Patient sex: F
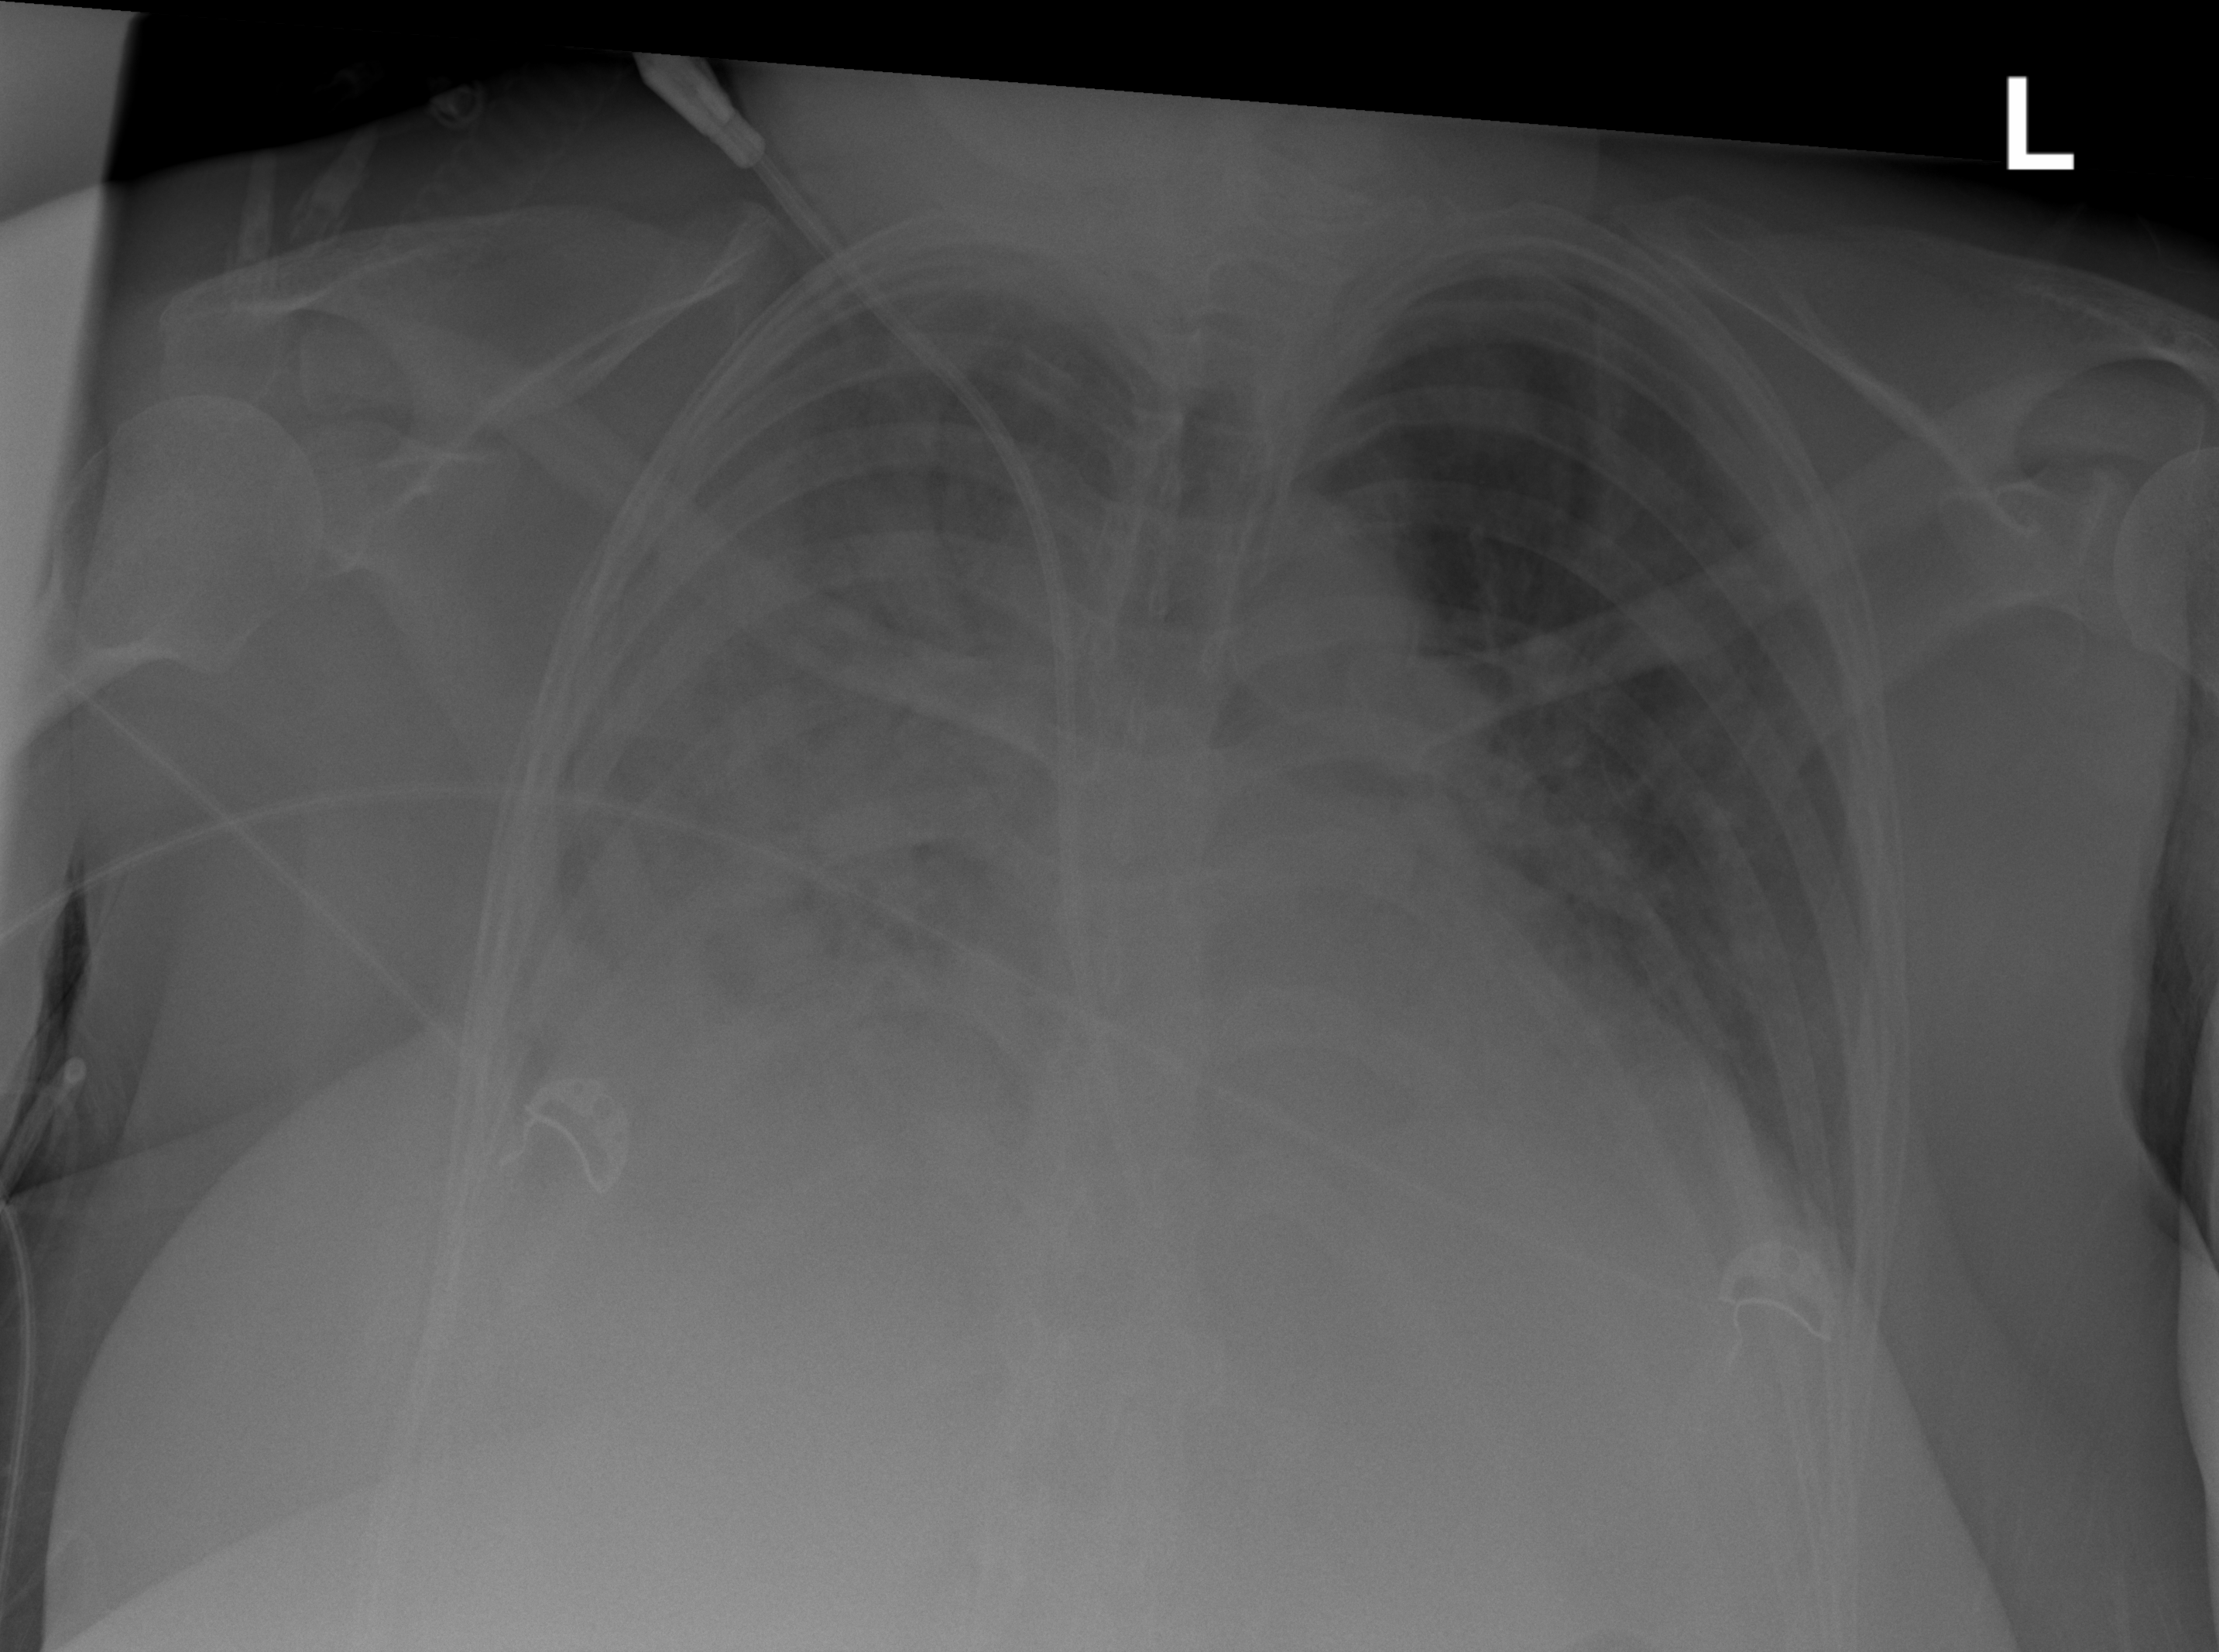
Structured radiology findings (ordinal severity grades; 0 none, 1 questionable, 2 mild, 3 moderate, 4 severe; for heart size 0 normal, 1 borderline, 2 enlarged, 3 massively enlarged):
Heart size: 1
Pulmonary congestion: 1
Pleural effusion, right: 0
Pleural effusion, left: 0
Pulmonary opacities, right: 3
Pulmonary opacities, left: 2
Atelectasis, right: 3
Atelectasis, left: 2